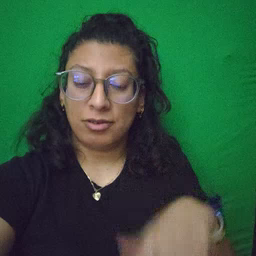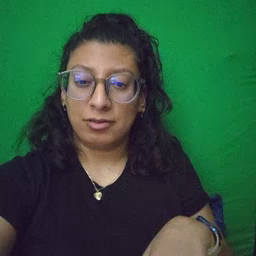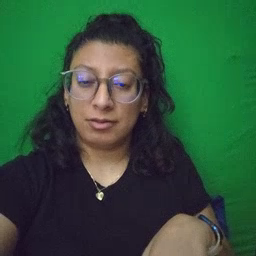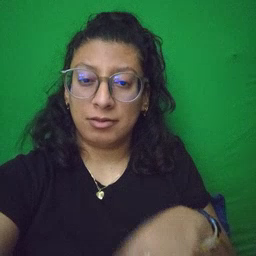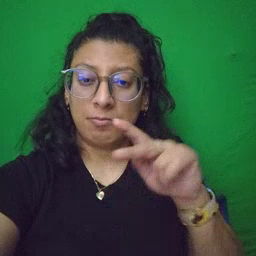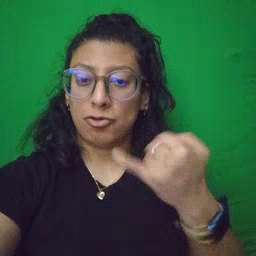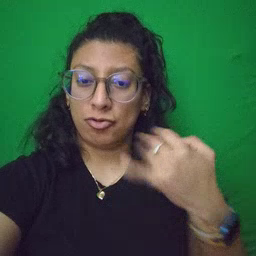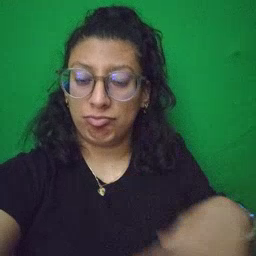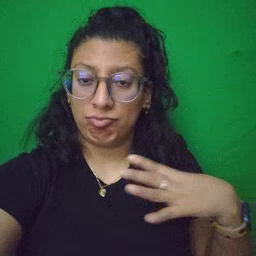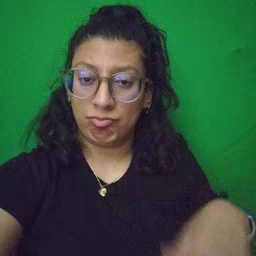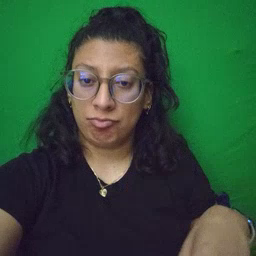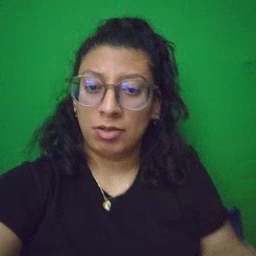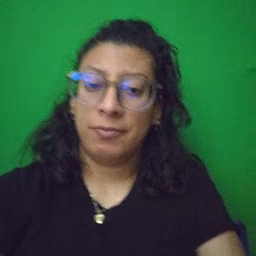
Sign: pajamas